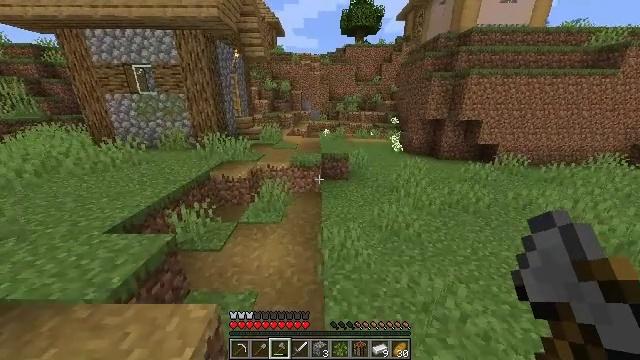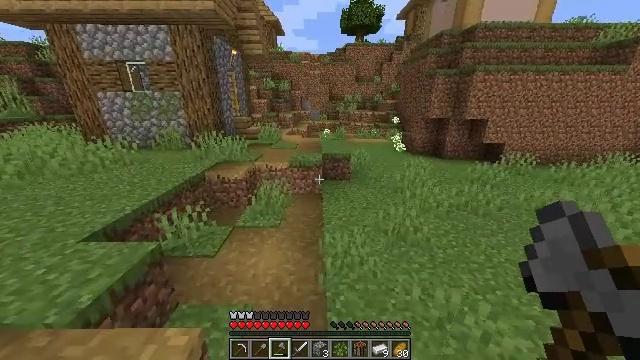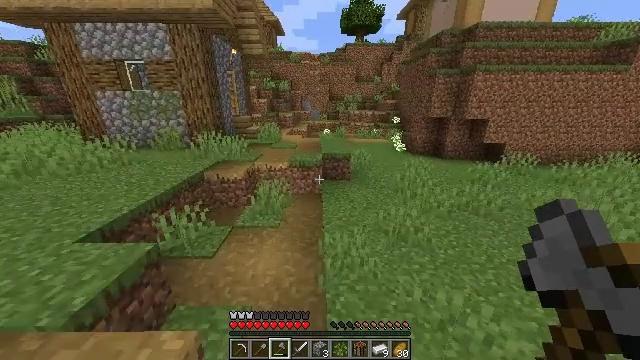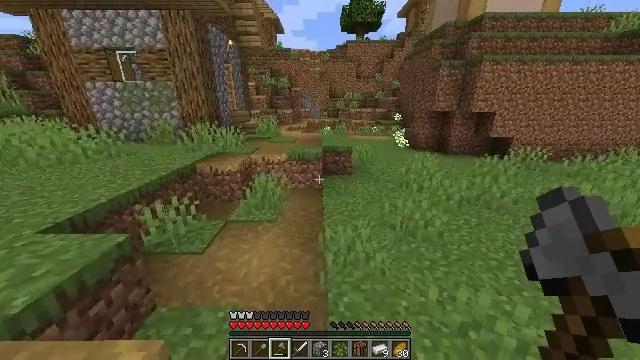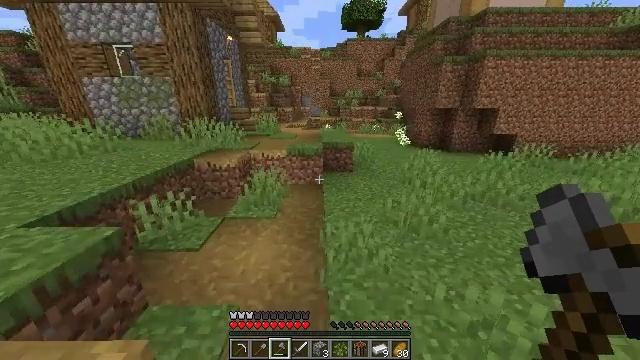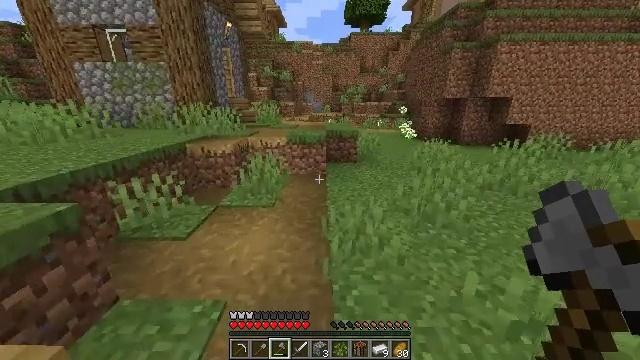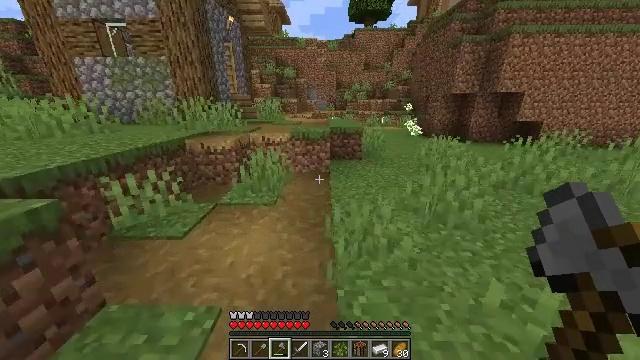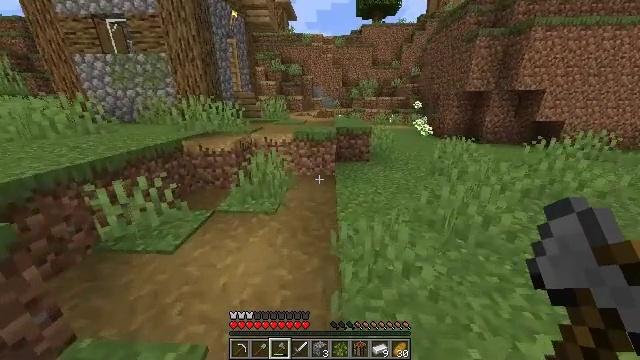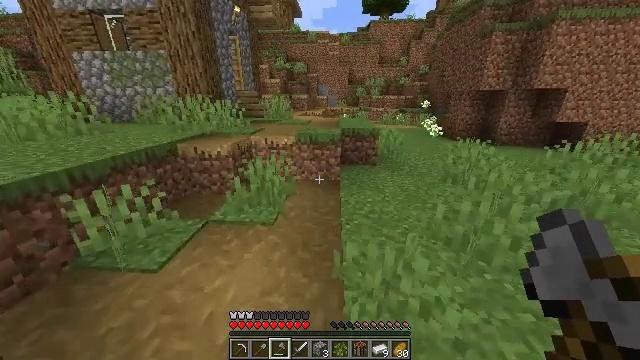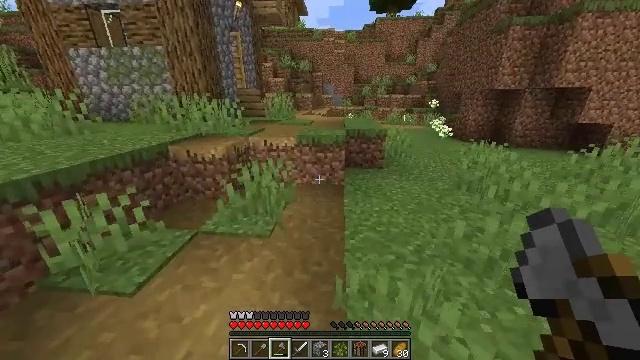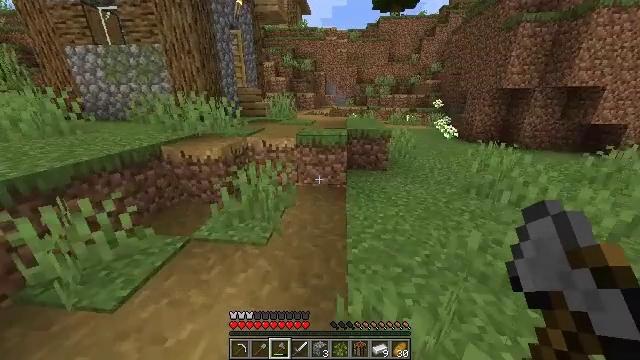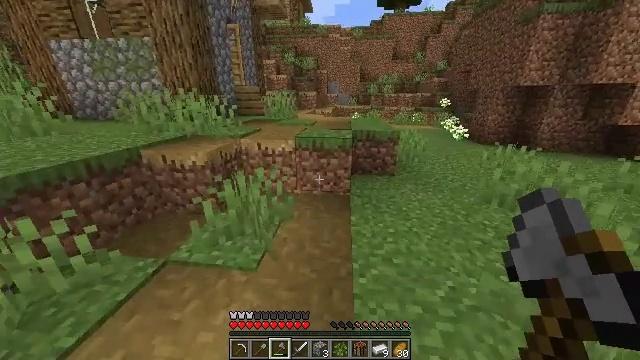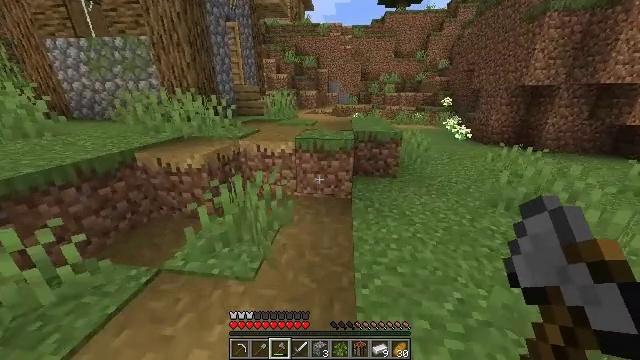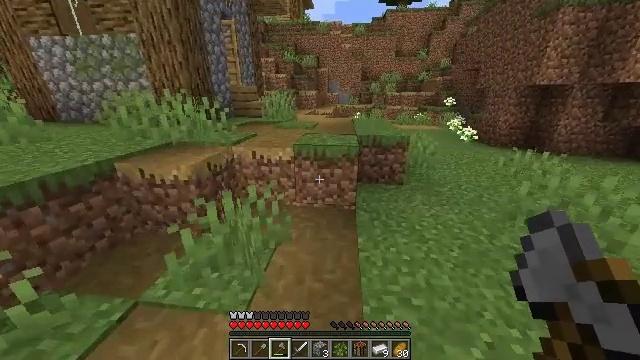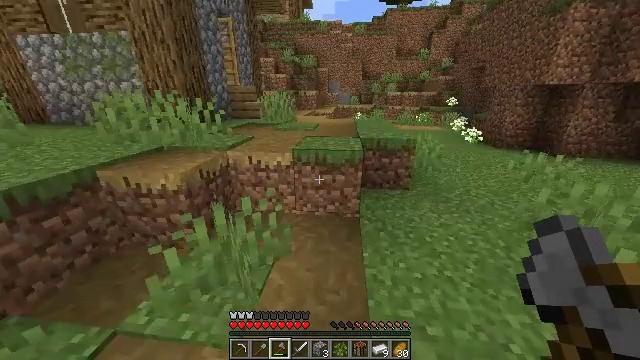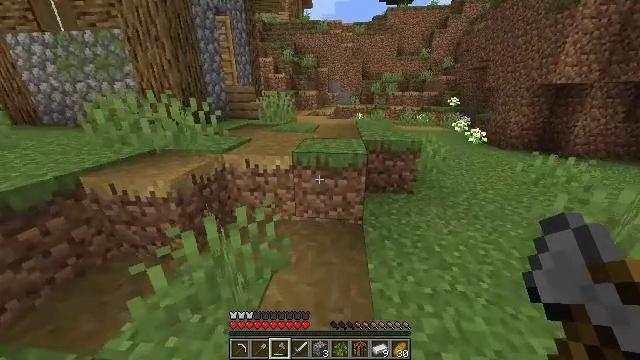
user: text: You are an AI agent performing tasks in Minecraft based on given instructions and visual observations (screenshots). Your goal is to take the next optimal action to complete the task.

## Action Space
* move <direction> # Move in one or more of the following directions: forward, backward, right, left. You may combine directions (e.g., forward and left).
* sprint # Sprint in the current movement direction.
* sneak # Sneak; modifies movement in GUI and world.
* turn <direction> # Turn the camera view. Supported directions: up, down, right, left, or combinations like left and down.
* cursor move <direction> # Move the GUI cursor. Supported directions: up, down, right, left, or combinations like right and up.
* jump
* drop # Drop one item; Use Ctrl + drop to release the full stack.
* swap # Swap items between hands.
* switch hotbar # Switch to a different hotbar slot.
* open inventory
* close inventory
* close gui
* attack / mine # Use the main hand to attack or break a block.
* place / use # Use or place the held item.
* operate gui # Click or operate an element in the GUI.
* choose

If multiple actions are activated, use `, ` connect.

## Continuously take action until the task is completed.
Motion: motion action
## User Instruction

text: Mine the oak fence gate.
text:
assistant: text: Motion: move forward, sprint
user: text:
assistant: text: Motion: move forward, sprint
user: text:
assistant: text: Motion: move forward, sprint
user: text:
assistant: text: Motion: move forward, sprint
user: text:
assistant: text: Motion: move forward, sprint
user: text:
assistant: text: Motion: move forward, sprint
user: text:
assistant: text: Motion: move forward, sprint, turn left
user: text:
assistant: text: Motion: move forward, sprint, turn left
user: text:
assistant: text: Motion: move forward, sprint, turn left
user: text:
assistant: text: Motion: move forward, sprint
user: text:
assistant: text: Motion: move forward, sprint
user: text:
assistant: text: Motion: move forward, sprint
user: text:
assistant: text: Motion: move forward, sprint
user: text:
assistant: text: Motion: move forward, sprint
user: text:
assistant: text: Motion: move forward, sprint
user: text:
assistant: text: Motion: move forward, sprint
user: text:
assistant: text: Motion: move forward, sprint
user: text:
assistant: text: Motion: move forward, sprint
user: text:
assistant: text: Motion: move forward, sprint, jump
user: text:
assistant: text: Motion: move forward, sprint, jump
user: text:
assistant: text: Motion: move forward, sprint, jump
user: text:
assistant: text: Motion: move forward, sprint, jump
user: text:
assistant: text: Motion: move forward, sprint, jump
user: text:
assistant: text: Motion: move forward, sprint, jump
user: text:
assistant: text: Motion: move forward, sprint
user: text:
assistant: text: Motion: move forward, sprint
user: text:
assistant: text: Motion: move forward, sprint
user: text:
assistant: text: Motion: move forward, sprint
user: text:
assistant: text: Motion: move forward, sprint
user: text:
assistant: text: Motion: move forward, sprint